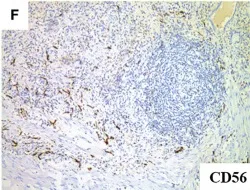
(F): CD56 immunohistochemistry shows negativity.
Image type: pathology (immunostaining)